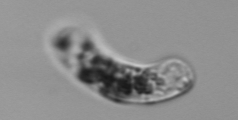
Label: Guinardia_striata